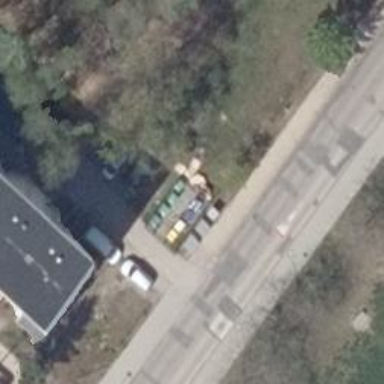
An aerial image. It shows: Recycling facility.